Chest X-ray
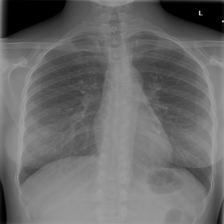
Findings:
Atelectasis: negative
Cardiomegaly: negative
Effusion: negative
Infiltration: negative
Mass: negative
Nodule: negative
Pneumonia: negative
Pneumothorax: negative
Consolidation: negative
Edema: negative
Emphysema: negative
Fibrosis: negative
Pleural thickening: negative
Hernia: negative